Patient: sex F, age 68
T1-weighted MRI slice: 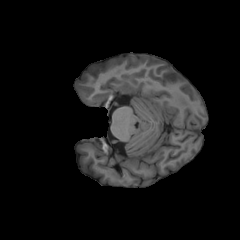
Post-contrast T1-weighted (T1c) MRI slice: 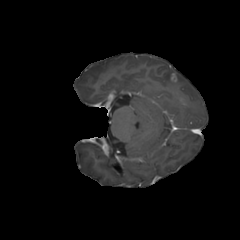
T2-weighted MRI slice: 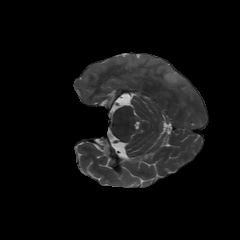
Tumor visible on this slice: yes
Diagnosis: Glioblastoma, IDH-wildtype
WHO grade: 4